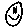
Label: smiley face